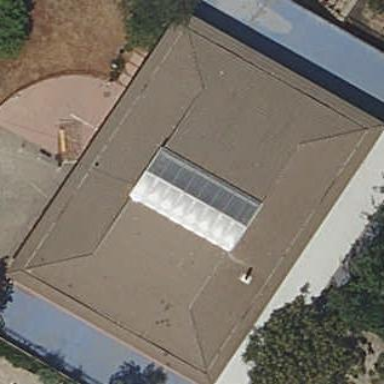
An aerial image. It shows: Kindergarten building.